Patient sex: F
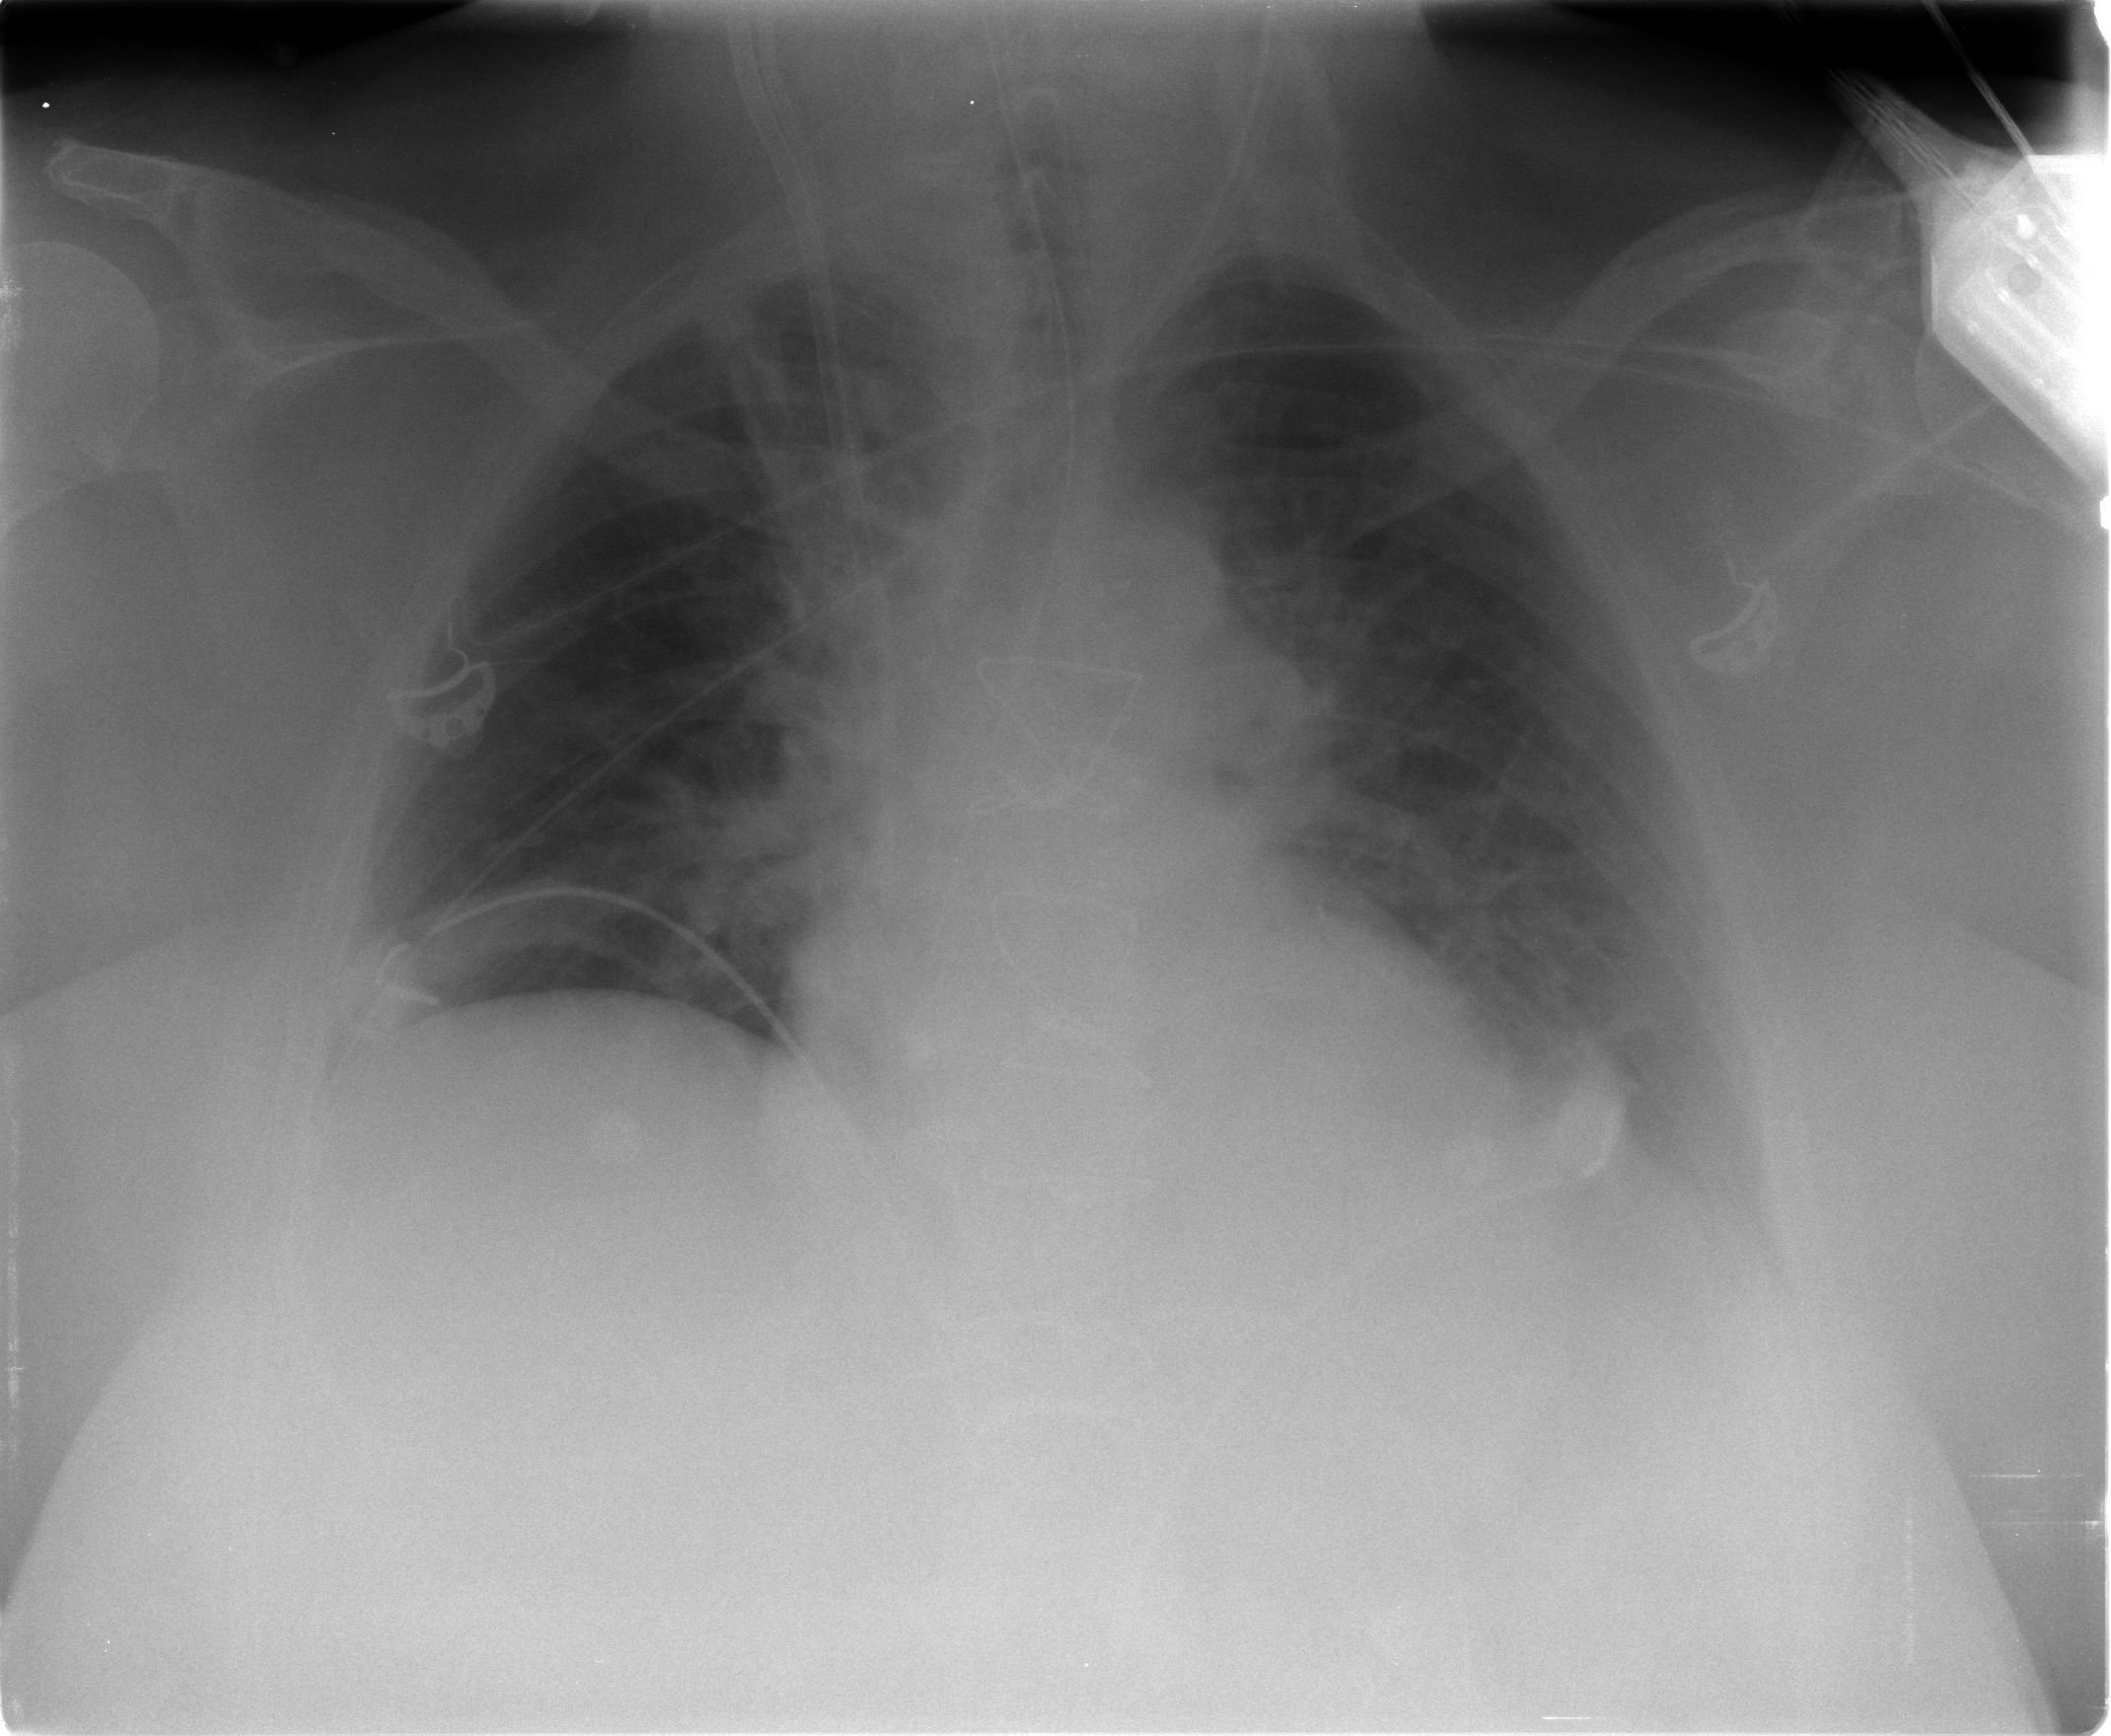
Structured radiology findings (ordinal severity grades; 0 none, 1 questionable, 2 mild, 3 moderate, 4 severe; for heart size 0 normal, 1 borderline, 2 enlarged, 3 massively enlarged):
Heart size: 1
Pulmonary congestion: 2
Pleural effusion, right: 1
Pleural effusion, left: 2
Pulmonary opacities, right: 0
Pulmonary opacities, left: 0
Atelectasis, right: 2
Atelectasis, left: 2